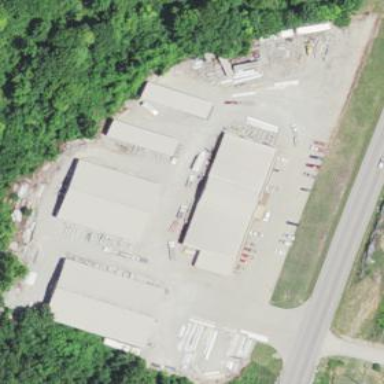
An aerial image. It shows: Sawmill building.